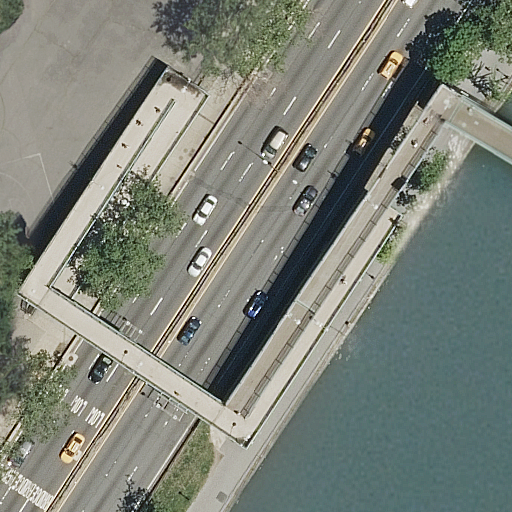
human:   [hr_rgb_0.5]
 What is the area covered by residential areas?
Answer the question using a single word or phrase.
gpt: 8560m2

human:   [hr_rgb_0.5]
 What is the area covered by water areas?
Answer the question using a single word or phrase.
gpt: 2369m2

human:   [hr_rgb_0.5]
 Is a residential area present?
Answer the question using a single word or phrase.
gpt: yes

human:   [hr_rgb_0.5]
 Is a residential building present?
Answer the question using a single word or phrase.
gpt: no

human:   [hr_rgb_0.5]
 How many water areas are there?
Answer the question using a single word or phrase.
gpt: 1

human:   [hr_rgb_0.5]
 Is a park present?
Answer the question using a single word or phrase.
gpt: yes

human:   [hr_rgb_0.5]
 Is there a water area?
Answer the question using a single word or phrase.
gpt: yes

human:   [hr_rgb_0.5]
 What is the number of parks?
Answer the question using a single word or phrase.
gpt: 1

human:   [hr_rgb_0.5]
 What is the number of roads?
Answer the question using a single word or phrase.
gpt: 11

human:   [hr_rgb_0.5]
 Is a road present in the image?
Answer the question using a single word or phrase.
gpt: yes

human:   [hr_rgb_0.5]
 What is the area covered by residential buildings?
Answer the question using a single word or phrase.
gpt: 0m2

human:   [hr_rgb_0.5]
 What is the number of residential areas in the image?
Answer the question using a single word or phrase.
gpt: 1

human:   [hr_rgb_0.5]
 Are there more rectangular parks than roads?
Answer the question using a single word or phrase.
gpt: no

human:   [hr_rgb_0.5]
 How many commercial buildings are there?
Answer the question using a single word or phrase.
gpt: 0

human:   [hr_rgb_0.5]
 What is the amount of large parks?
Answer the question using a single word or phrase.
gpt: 1

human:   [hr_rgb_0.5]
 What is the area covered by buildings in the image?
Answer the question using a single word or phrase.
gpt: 0m2

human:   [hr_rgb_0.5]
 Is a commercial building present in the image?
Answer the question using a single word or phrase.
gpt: no

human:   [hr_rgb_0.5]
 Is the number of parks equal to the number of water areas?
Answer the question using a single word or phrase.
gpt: yes

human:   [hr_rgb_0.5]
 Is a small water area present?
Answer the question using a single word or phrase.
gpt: no

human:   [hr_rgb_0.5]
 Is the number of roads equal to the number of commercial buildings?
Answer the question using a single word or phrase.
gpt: no

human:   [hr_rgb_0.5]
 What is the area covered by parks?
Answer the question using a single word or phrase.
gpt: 4689m2

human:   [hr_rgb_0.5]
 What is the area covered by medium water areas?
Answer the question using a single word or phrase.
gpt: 0m2

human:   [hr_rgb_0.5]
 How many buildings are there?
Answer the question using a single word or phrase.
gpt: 0

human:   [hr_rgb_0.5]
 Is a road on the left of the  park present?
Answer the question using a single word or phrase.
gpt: yes

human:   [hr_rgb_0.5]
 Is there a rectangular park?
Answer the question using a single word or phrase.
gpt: no

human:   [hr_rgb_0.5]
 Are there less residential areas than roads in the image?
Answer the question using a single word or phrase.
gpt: yes

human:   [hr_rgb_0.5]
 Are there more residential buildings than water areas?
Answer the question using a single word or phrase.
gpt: no

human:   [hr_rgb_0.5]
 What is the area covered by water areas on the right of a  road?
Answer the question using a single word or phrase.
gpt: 2369m2

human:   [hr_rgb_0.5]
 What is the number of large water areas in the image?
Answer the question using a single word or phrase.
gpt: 1

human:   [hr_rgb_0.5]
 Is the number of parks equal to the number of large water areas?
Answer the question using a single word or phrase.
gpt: yes

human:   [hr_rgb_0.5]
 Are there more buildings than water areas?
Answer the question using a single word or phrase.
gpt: no

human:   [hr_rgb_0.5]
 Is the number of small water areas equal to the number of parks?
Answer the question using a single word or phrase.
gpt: no

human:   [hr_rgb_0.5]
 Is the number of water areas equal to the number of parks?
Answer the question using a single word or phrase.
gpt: yes

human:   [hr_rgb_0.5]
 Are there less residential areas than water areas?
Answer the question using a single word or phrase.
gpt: no

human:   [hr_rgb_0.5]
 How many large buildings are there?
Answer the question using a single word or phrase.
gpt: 0

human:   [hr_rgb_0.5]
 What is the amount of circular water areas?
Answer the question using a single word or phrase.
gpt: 0

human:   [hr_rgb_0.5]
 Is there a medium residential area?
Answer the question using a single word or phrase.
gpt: no

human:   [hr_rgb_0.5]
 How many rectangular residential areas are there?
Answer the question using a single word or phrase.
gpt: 1

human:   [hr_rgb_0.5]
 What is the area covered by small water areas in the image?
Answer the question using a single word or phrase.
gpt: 0m2

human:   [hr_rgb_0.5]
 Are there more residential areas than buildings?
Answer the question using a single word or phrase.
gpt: yes

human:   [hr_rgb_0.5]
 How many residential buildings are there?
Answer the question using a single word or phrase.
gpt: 0

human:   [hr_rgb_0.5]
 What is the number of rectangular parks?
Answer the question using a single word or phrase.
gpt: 0

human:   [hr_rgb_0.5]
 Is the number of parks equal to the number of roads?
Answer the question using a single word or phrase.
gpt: no

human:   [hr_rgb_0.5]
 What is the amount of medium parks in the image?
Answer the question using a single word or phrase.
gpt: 0

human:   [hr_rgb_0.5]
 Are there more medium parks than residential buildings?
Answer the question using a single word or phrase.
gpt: no

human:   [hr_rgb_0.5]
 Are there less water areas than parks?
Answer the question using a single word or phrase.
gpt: no

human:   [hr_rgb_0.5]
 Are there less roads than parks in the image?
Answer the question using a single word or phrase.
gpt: no

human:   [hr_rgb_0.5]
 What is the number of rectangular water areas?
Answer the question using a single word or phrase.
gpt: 1

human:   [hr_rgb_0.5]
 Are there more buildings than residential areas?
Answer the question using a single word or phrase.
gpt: no

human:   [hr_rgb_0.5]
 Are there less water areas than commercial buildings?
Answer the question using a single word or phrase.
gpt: no

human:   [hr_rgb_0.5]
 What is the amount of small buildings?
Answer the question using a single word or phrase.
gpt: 0

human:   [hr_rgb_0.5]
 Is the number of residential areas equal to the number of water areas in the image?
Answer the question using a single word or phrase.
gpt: yes

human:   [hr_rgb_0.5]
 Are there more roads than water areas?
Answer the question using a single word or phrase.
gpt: yes

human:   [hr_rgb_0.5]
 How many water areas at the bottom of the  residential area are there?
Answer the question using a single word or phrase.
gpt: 1

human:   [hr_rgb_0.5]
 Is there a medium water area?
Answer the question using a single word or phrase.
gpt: no

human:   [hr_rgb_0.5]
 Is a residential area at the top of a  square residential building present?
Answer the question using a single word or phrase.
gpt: no

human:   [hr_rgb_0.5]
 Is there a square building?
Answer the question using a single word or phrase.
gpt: no

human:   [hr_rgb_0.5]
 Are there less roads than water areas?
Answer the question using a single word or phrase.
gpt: no

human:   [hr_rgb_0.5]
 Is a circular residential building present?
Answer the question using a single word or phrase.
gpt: no

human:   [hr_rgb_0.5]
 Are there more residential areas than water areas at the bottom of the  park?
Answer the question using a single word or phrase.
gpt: no

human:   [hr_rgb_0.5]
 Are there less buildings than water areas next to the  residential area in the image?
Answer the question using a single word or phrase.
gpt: yes

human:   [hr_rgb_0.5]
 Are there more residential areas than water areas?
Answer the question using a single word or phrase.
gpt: no

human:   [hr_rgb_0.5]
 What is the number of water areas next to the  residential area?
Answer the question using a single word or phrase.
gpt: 1

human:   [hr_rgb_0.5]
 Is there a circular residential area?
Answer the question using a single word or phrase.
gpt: no